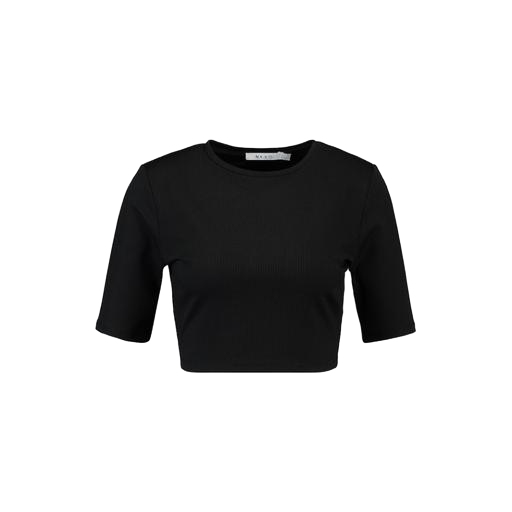
black cropped t-shirt, black jazmine crewneck crop top, black cropped panelled t-shirt, white background